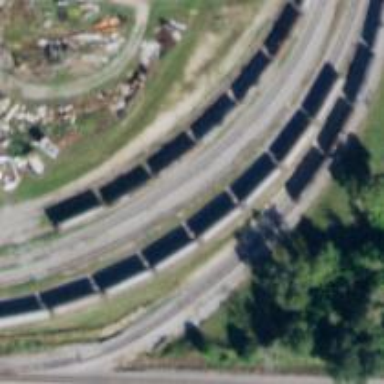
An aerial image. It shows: Railway yard used for servicing trains.